Question: Let me clarify the question.
See the digram
Is such connection possible with all the four sockets running simultaneously!
ServerSocket is the ServerSocket from java.net API
normal Socket is Socket from java.net Api
And yes by ServerSocket I mean the socket returned from ServerSocket.accept after connection is established
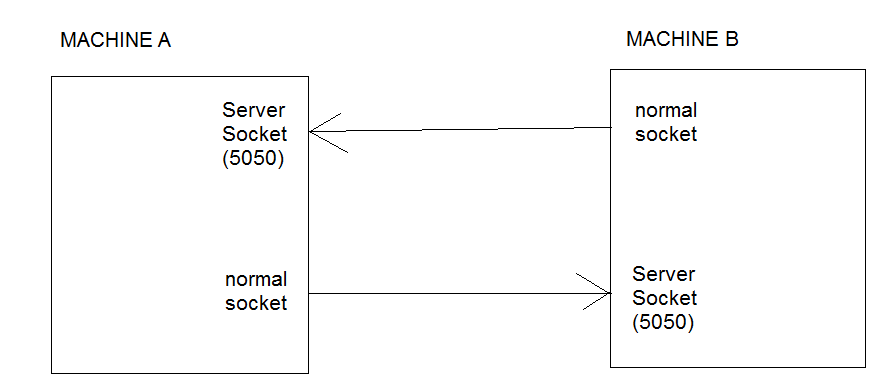
Answer: Have you tried it?
Yes, it is possible as one communication end is defined by ip address and port together. As both servers will have different ip addresses there will be no problem.
Also thought about the internet? Nearly all web servers are running on port 80 and it works just fine.